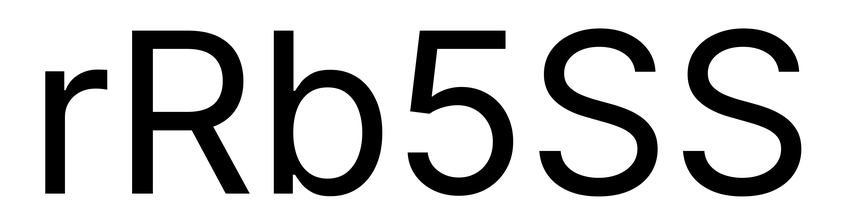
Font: Inter_Regular